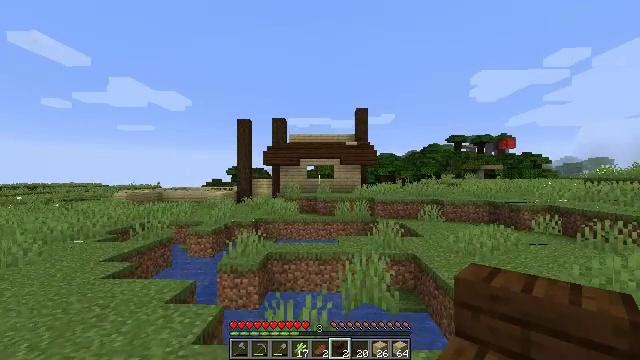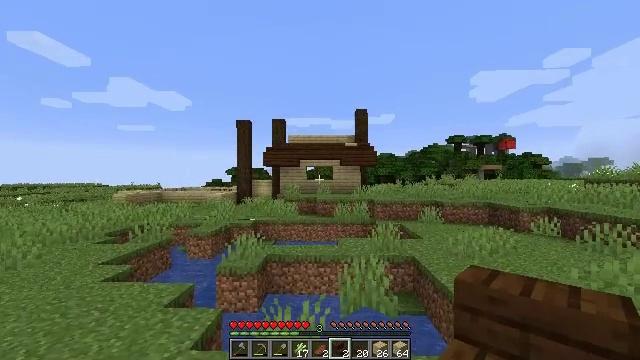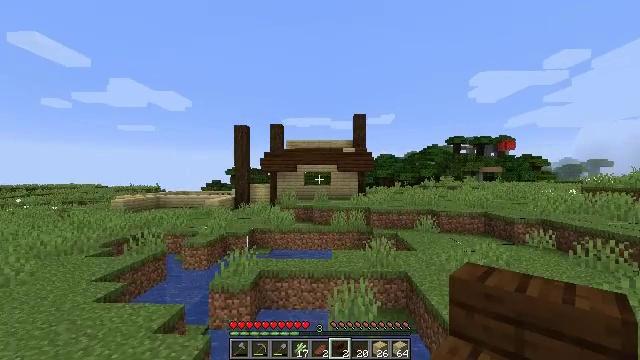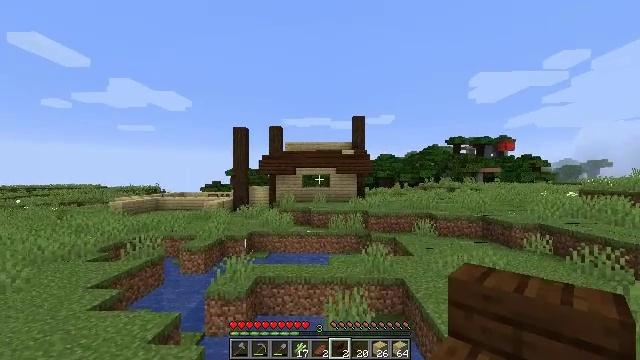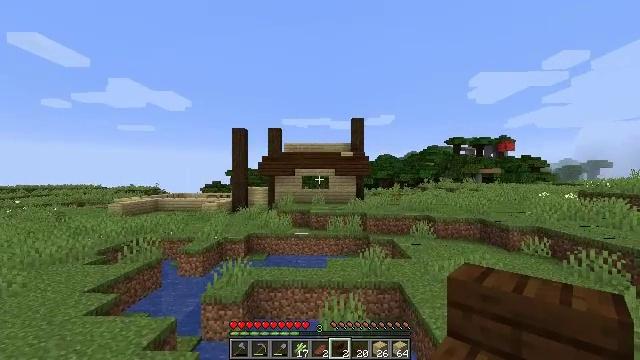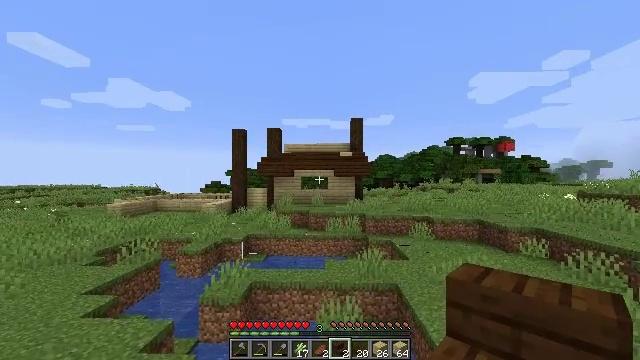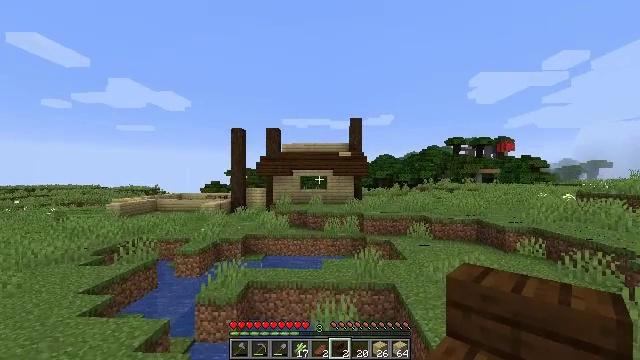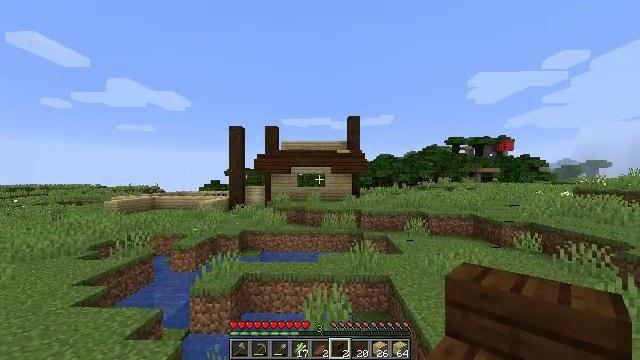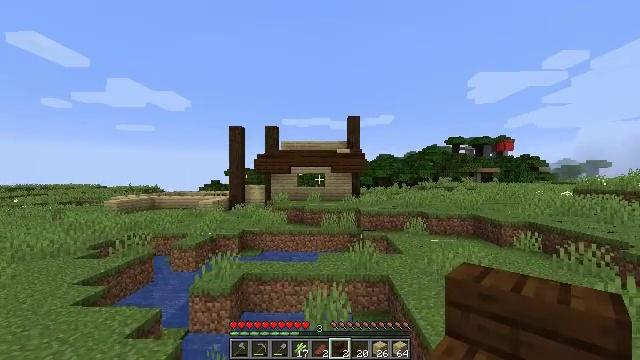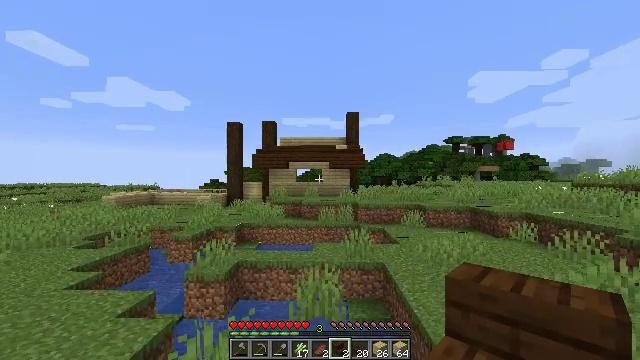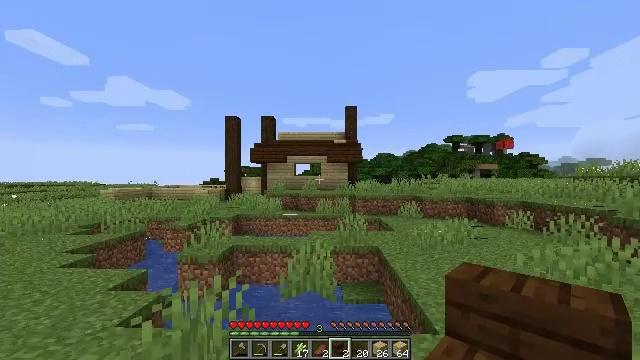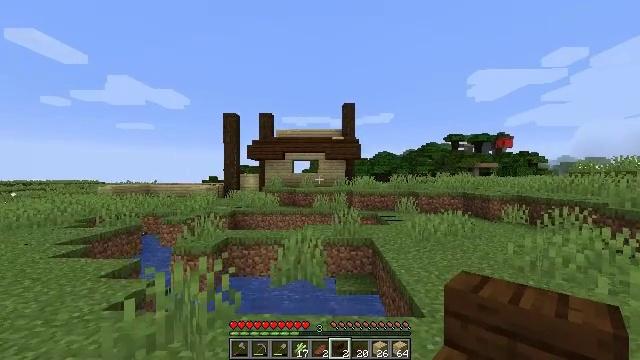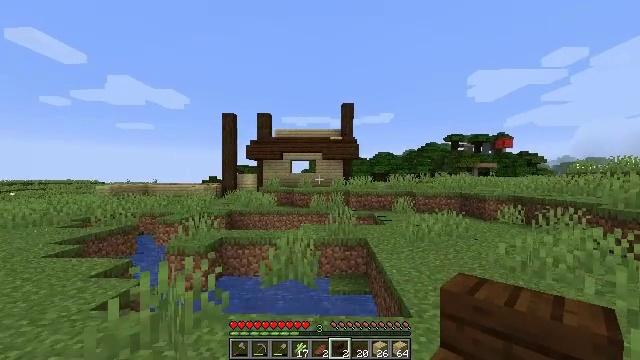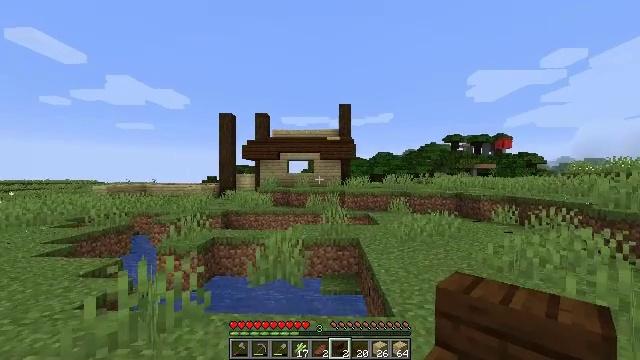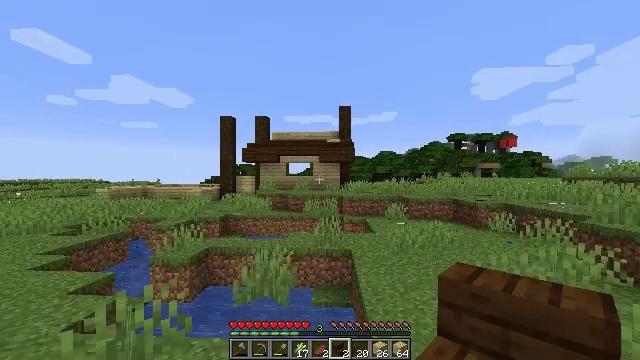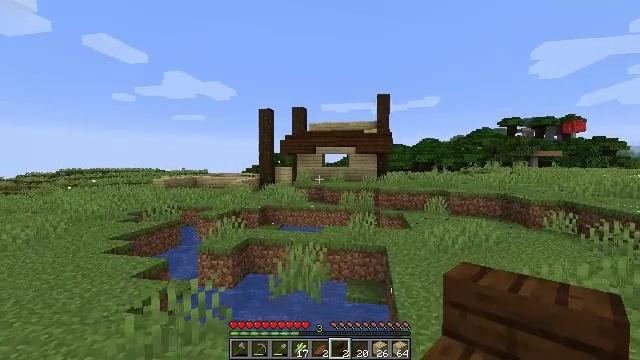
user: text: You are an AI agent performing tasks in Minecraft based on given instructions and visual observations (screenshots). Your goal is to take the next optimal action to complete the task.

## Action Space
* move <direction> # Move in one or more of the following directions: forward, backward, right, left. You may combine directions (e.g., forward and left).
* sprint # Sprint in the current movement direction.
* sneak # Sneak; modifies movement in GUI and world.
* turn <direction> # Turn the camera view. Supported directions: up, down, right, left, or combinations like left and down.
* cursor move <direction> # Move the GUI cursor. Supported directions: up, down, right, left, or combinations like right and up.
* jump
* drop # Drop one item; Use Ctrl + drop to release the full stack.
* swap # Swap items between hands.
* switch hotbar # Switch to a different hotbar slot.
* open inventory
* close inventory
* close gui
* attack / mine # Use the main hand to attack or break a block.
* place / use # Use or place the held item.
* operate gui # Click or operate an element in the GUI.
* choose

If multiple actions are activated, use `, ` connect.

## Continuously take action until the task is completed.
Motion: motion action
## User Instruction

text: Collect dark oak slab for reuse.
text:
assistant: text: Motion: jump
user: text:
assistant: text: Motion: jump
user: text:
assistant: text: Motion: jump
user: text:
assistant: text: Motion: jump
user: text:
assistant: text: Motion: no_op
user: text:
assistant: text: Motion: no_op
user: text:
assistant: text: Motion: move right
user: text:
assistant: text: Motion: move right
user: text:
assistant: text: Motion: move right
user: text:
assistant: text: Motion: move right
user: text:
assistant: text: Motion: move right
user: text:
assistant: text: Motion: move right
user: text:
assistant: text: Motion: move right
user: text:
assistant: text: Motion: move right, jump
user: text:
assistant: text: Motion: move forward and move right, turn left and down, jump
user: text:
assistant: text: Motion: move forward and move right, jump
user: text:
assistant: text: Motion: move forward and move right, jump
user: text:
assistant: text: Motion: move forward and move right
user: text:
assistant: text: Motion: move forward and move right
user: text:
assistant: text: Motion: move forward and move right
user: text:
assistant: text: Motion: move forward and move right
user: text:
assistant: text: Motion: move forward and move right
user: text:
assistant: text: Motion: move forward and move right
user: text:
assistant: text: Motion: move forward and move right, sprint
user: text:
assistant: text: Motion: move forward, sprint, turn right
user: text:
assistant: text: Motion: move forward, sprint, turn right and down
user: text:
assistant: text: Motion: move forward, sprint, turn right and down, jump
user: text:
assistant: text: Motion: move forward, sprint, turn right and down, jump
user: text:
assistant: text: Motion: move forward, sprint, turn right, jump
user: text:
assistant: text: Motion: move forward, sprint, jump